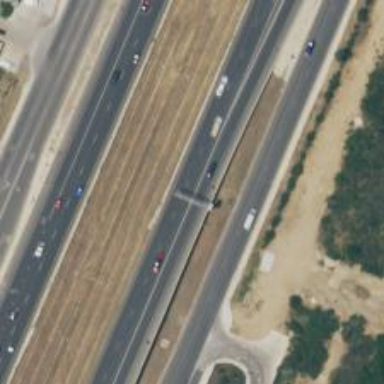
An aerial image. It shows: Motorway junction.